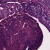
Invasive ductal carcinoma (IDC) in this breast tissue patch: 0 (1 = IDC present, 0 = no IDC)